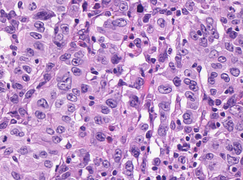
Tumor epithelial tissue: yes
Tumor-associated stroma tissue: no
Normal tissue: no